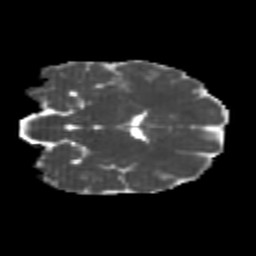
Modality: MD
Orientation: coronal
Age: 23
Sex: female
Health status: healthy
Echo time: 0.074 s